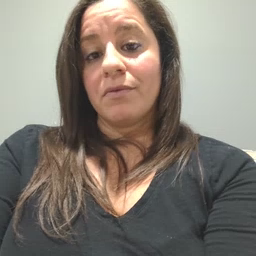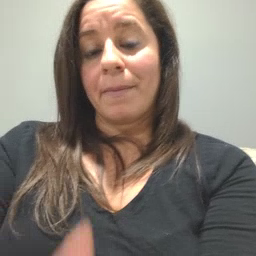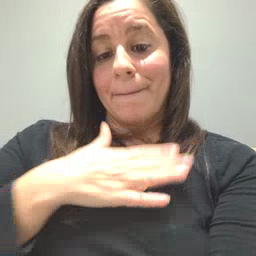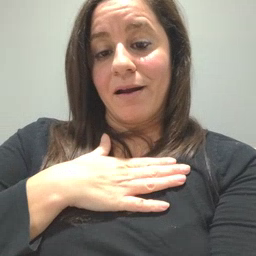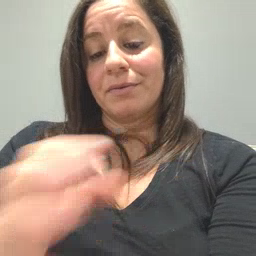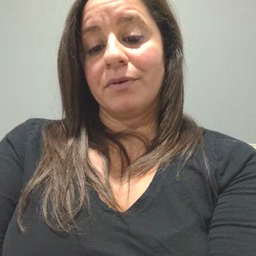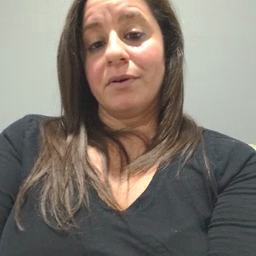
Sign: minemy